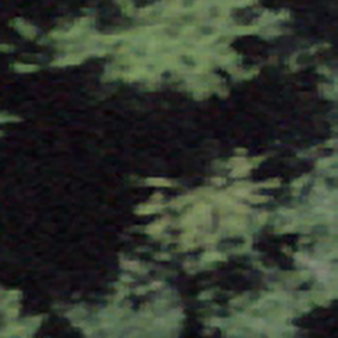
Label: other